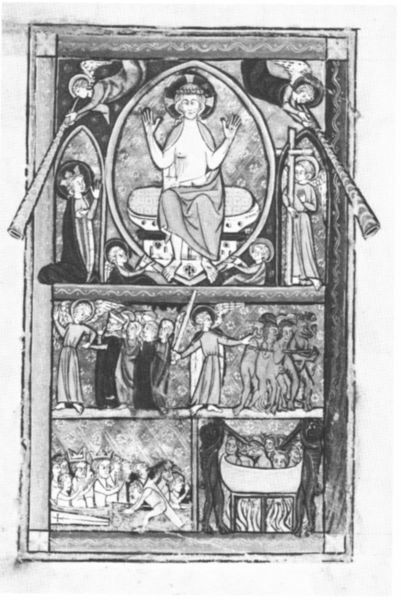
Titel: Huth-Psalter
Institution: London, British Library
Schlagwörter: feuer, flügel, gott, nackt, sitzen, schwarz, rahmen, bild, kirche, kreis, engel, skulptur, topf, bilder, graphik, könig, thron, foto, kreuz, religion, druck, schwarzweiß, schwert, knien, trohn, beten, heiligenschein, jesus, wunden, hölle, mittelalter, mönche, anbetung, miniatur, szenen, trompete, mandorla, buchmalerei, throm, kleine bilder, gott4, fanfahren, rahmen+, 4 abbildungen, christliche motive